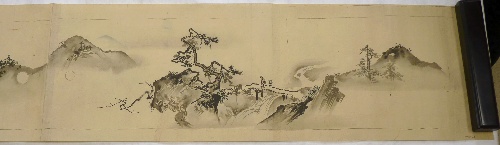
Date: early 19th century
Object type: Drawing
Classification: Paintings
Medium: On paper
Culture: Japan
Period: Edo period (1615–1868)
Dimensions: Image: 10 1/2 × 64 1/8 in. (26.7 × 162.9 cm)
Department: Asian Art
Credit line: Gift of John Achelis, 1907
Accession year: 1907
Repository: Metropolitan Museum of Art, New York, NY
Tags: Mountains|Landscapes